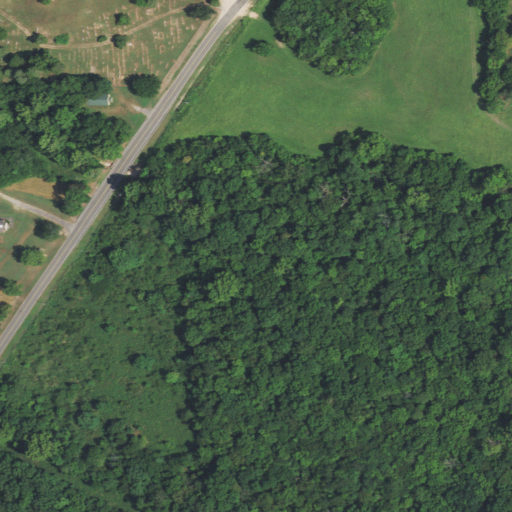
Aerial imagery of valley in Oklahoma named Molly Field Hollow containing deciduous forest, pasture, open development, woody wetlands, and low intensity development